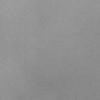
Label: dusty